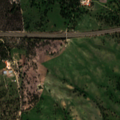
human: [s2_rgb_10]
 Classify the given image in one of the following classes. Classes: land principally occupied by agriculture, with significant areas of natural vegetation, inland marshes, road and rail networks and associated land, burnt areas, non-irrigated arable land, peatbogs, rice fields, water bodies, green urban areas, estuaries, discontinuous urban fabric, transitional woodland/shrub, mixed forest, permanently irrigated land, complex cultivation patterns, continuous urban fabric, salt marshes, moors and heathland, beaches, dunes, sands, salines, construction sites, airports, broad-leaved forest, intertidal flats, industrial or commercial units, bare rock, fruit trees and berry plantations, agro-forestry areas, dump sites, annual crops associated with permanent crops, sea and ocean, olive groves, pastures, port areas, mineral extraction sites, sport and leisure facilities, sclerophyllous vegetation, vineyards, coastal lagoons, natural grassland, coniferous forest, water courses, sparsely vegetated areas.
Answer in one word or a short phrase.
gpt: non-irrigated arable land, agro-forestry areas, mixed forest, transitional woodland/shrub